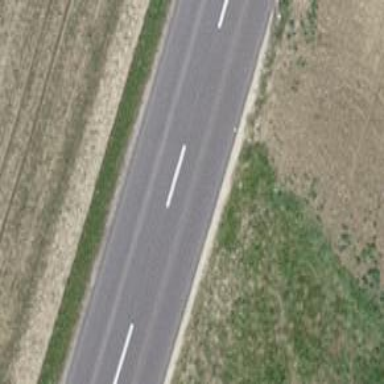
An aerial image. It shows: Tertiary road with asphalt surface.